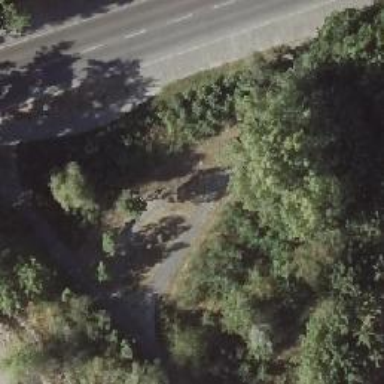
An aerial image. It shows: Footway with gravel surface.